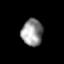
Tissue: skin
Cell type: T cells
Senescence score: 0.2537
Nuclear area (px): 550
Mean DAPI intensity: 150.907